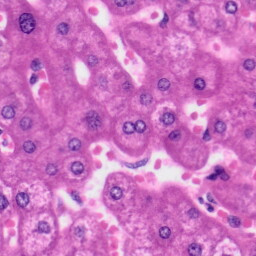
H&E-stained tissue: Liver